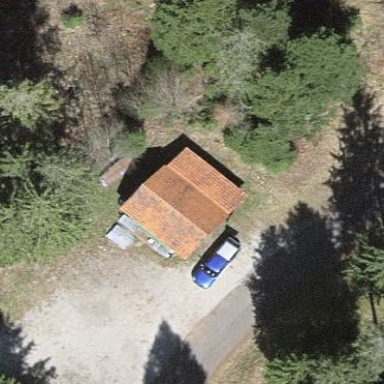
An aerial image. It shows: Shed.